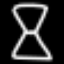
Label: hourglass